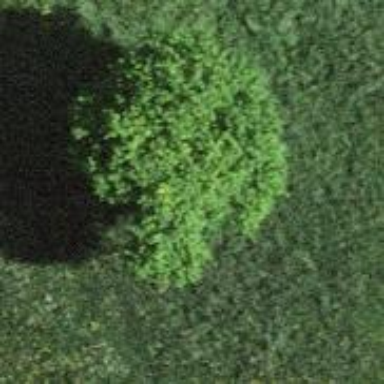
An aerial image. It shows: Single tag "natural: tree."